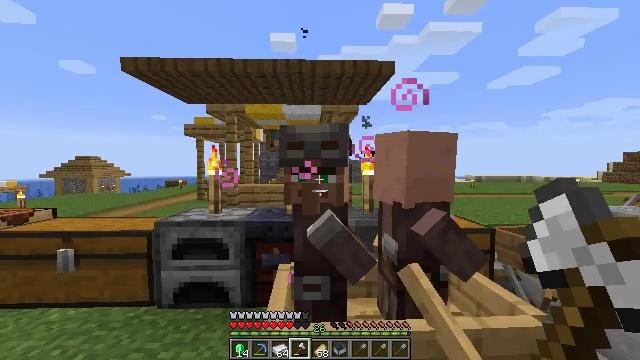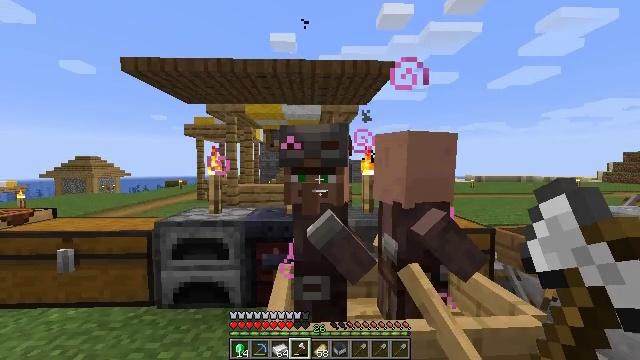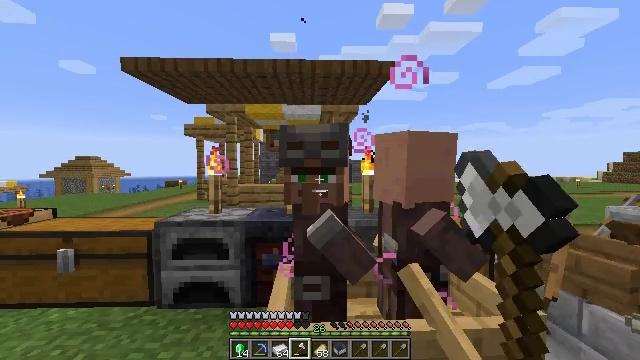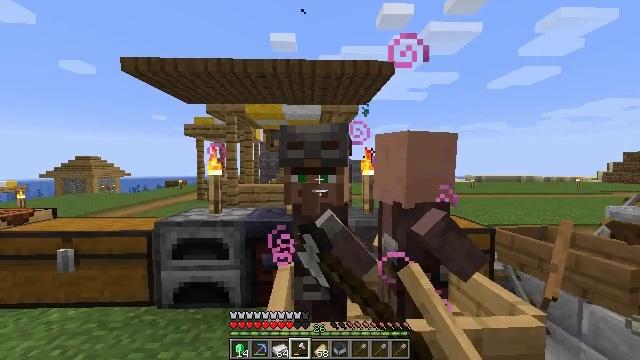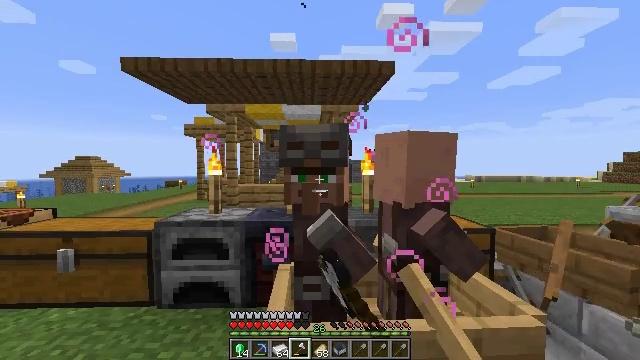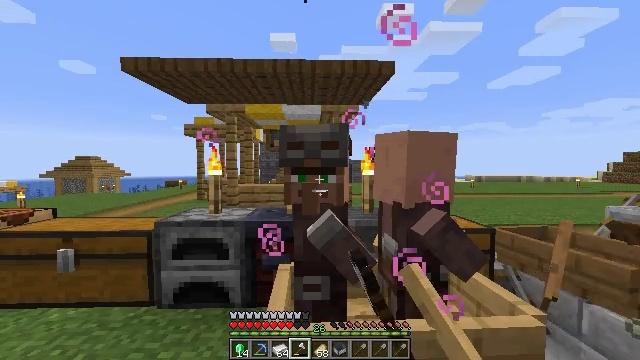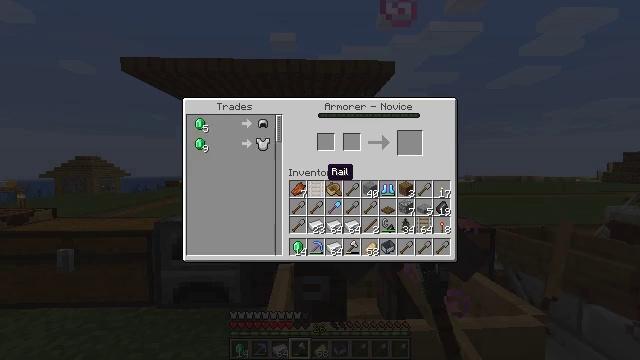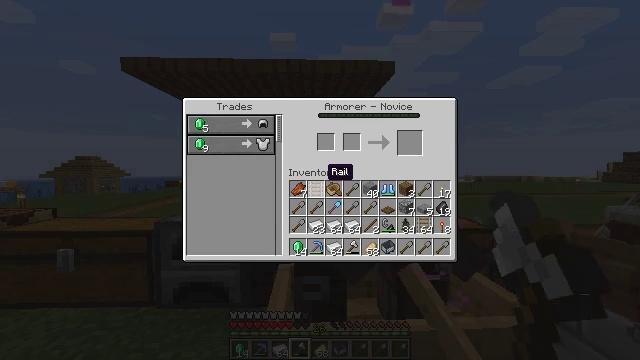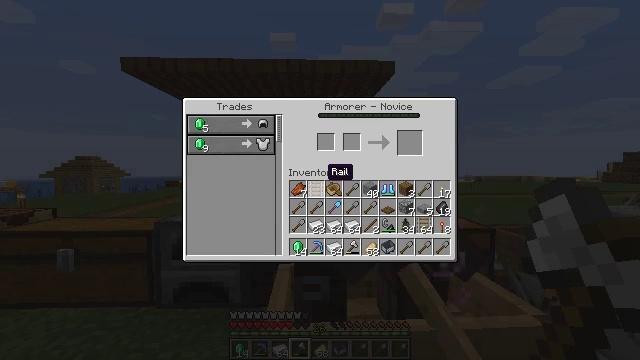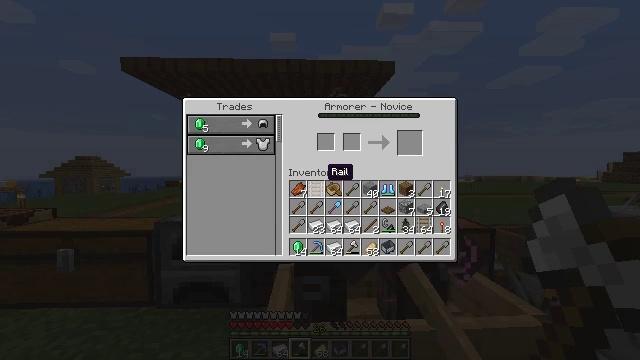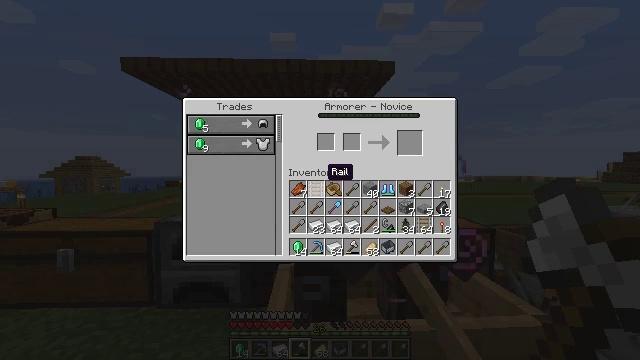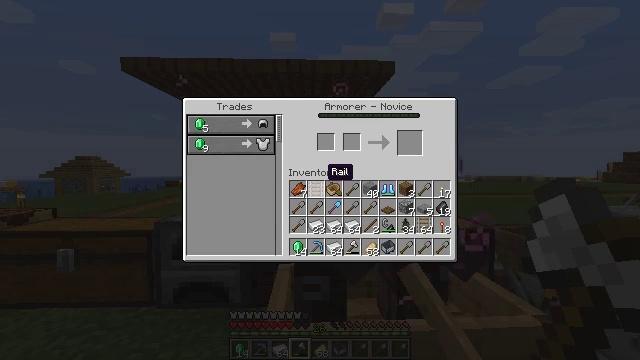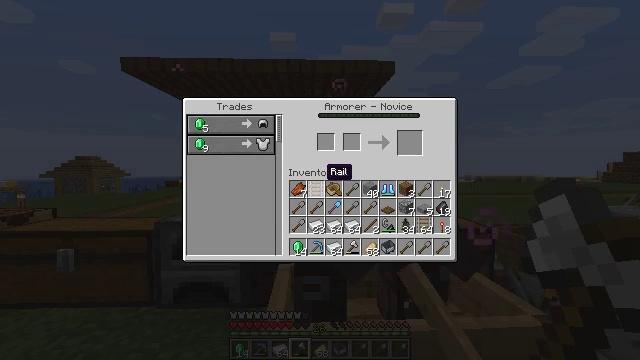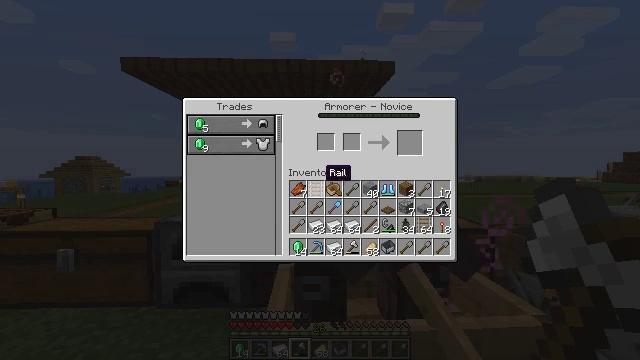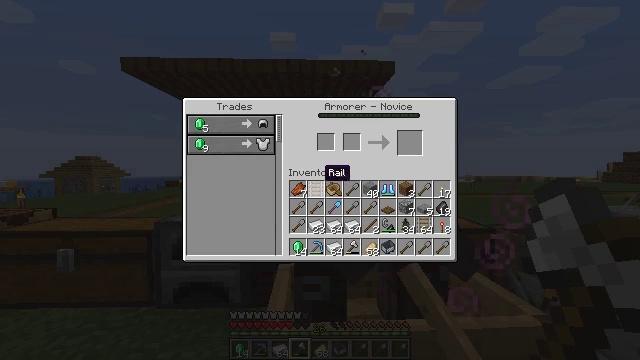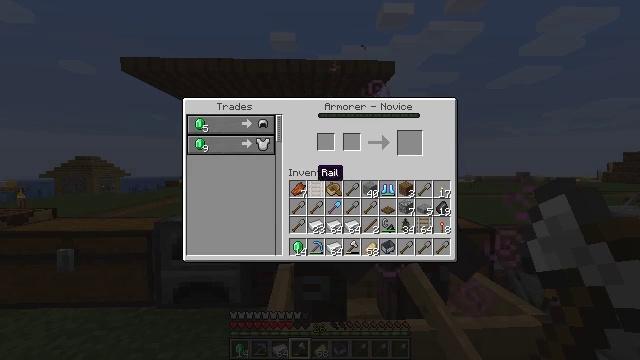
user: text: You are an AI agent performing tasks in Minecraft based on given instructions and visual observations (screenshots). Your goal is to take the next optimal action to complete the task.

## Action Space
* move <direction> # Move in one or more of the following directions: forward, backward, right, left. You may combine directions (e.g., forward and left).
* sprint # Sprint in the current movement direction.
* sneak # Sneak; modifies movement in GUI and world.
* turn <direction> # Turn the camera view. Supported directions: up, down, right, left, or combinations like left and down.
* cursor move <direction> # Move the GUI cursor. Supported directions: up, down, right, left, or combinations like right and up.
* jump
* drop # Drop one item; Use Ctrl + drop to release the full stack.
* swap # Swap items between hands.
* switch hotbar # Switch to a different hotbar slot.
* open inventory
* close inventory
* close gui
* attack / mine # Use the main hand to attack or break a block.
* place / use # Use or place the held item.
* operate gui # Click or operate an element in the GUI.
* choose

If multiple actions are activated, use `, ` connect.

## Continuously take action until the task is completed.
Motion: motion action
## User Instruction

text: Mine the grindstone block.
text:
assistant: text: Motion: use / place
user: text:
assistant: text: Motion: use / place
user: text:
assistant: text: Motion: use / place
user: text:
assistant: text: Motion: use / place
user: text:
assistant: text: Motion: no_op
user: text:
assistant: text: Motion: open gui
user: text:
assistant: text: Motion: no_op
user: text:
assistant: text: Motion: no_op
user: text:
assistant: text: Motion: no_op
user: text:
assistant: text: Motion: no_op
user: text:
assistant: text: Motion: no_op
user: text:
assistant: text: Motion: no_op
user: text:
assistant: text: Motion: no_op
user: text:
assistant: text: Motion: no_op
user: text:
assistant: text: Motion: no_op
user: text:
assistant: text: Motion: no_op
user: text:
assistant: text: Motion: no_op
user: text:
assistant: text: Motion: no_op
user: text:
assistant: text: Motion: no_op
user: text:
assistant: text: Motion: no_op
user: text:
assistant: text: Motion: no_op
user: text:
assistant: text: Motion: no_op
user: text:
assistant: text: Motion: no_op
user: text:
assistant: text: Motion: no_op
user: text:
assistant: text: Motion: no_op
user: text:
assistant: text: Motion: no_op
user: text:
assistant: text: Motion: no_op
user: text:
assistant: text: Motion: no_op
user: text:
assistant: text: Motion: no_op
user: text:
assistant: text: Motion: no_op